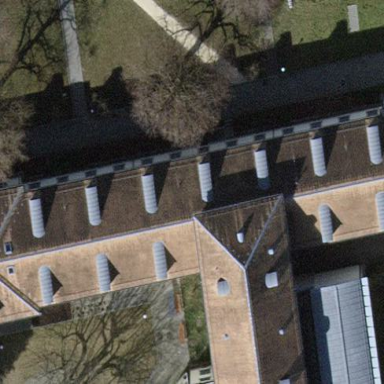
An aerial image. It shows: The roof of the building has pyramidal shape.